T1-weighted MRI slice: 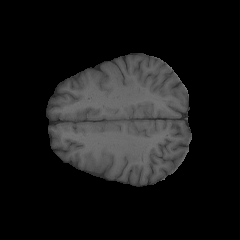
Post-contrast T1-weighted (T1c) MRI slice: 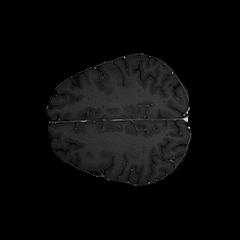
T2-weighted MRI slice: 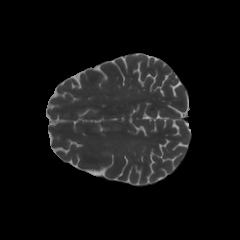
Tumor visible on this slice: no